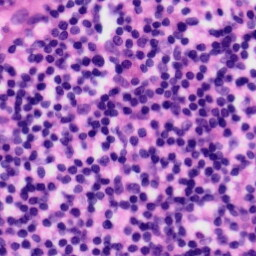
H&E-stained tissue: Tonsil